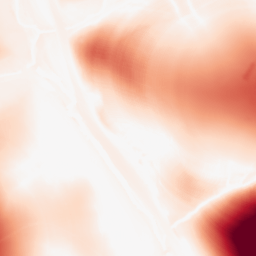
Category: morphological
Decomposition family: tophat
Decomposition parameters: size: 100
mode: white
Upsampling method: bicubic
Upsampling parameters: scale: 4
Upsampling scale: 4